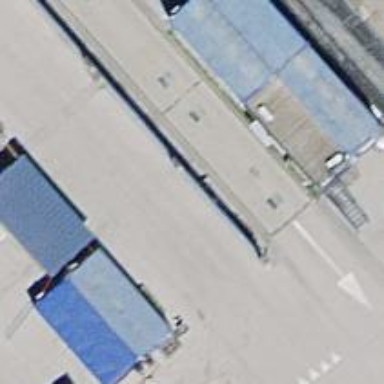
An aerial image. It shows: Weighbridge facility.